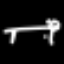
Label: bed